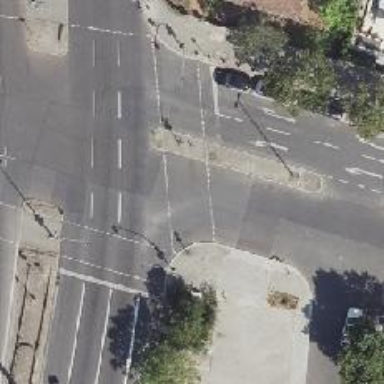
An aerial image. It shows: Asphalt footway with crossing equipped with traffic signals.